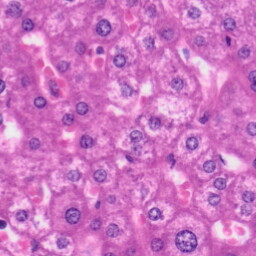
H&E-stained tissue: Liver